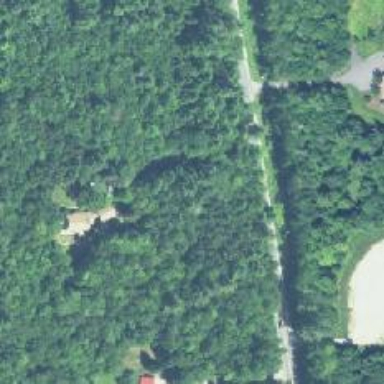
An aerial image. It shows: Driveway leading to service road.